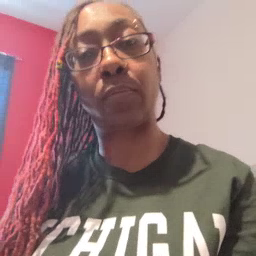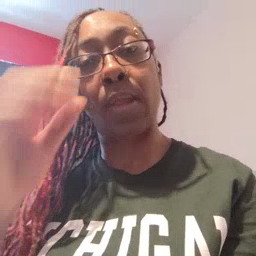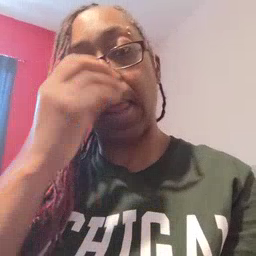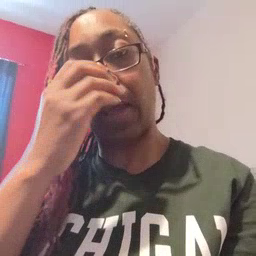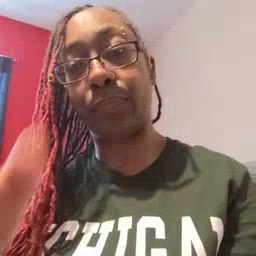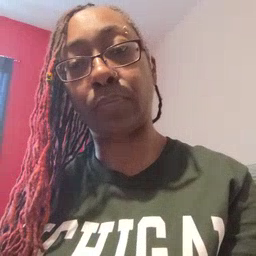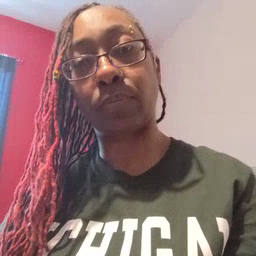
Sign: clown